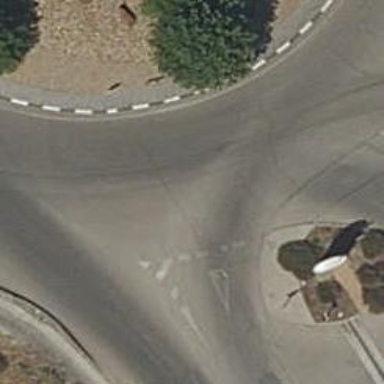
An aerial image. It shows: Asphalt road leading to tertiary link roundabout.